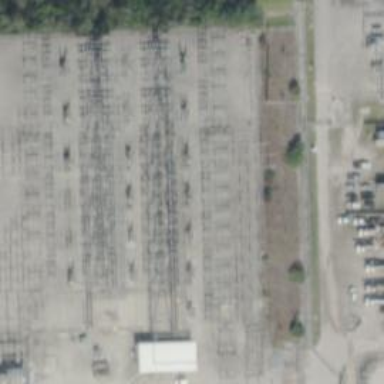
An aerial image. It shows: Switch for power supply.